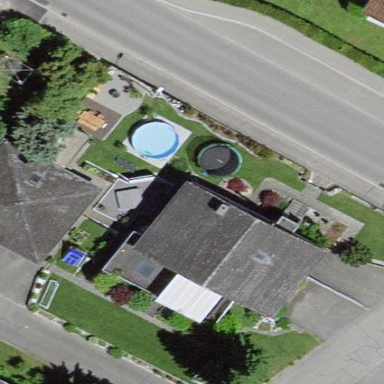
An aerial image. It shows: Residential building.